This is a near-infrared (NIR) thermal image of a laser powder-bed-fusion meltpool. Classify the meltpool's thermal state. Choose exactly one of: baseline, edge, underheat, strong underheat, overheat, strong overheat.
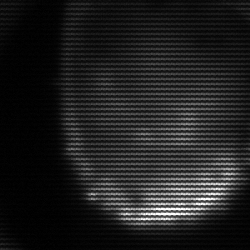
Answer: edge